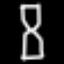
Label: hourglass